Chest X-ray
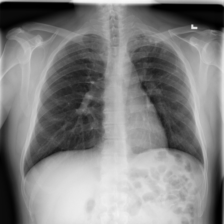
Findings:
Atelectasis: negative
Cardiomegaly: negative
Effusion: negative
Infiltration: negative
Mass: negative
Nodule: negative
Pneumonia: negative
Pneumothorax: negative
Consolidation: negative
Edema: negative
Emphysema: negative
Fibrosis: negative
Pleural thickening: negative
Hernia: negative